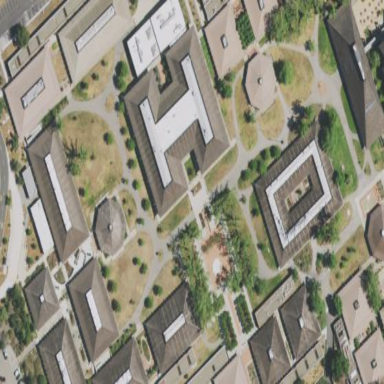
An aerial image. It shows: College building housing library.